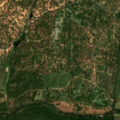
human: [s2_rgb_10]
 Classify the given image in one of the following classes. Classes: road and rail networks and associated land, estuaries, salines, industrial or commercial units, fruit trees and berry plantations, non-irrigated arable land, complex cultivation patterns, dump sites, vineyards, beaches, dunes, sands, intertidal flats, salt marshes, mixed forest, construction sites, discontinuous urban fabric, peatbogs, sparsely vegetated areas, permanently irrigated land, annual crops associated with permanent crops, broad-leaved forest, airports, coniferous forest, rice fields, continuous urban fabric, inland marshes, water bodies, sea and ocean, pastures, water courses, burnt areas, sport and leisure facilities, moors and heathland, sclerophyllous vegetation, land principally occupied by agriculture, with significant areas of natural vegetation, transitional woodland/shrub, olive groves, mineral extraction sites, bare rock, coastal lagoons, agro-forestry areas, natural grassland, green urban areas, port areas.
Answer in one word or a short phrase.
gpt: non-irrigated arable land, agro-forestry areas